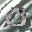
Label: 0